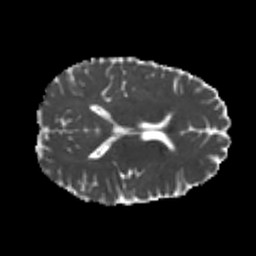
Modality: MD
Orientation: axial
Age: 26
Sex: female
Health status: healthy
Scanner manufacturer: philips
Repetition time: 7.388 s
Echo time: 0.08599 s